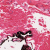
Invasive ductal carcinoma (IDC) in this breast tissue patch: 0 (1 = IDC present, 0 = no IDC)